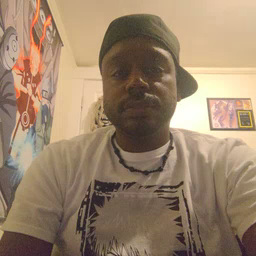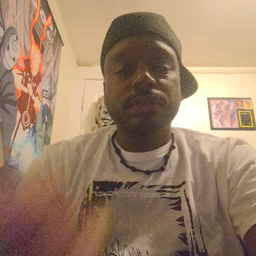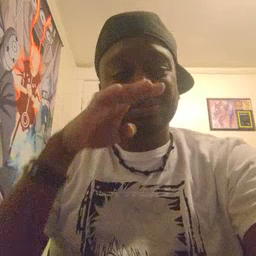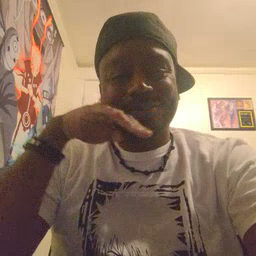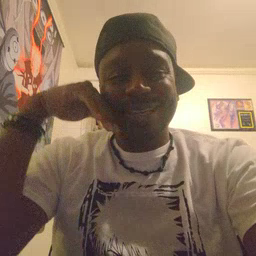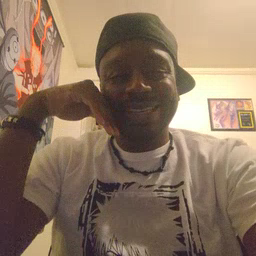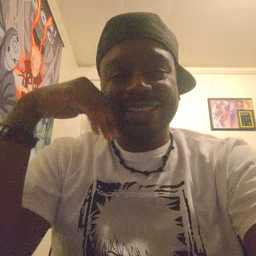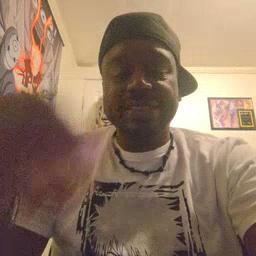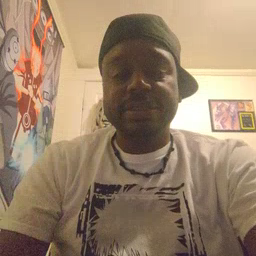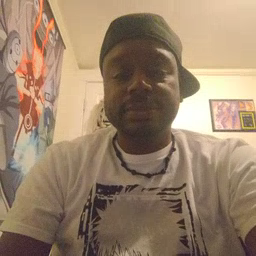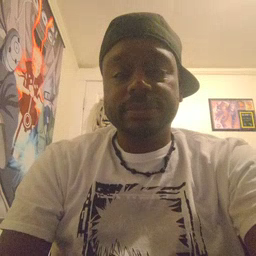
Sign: smile